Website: macys
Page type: review-order
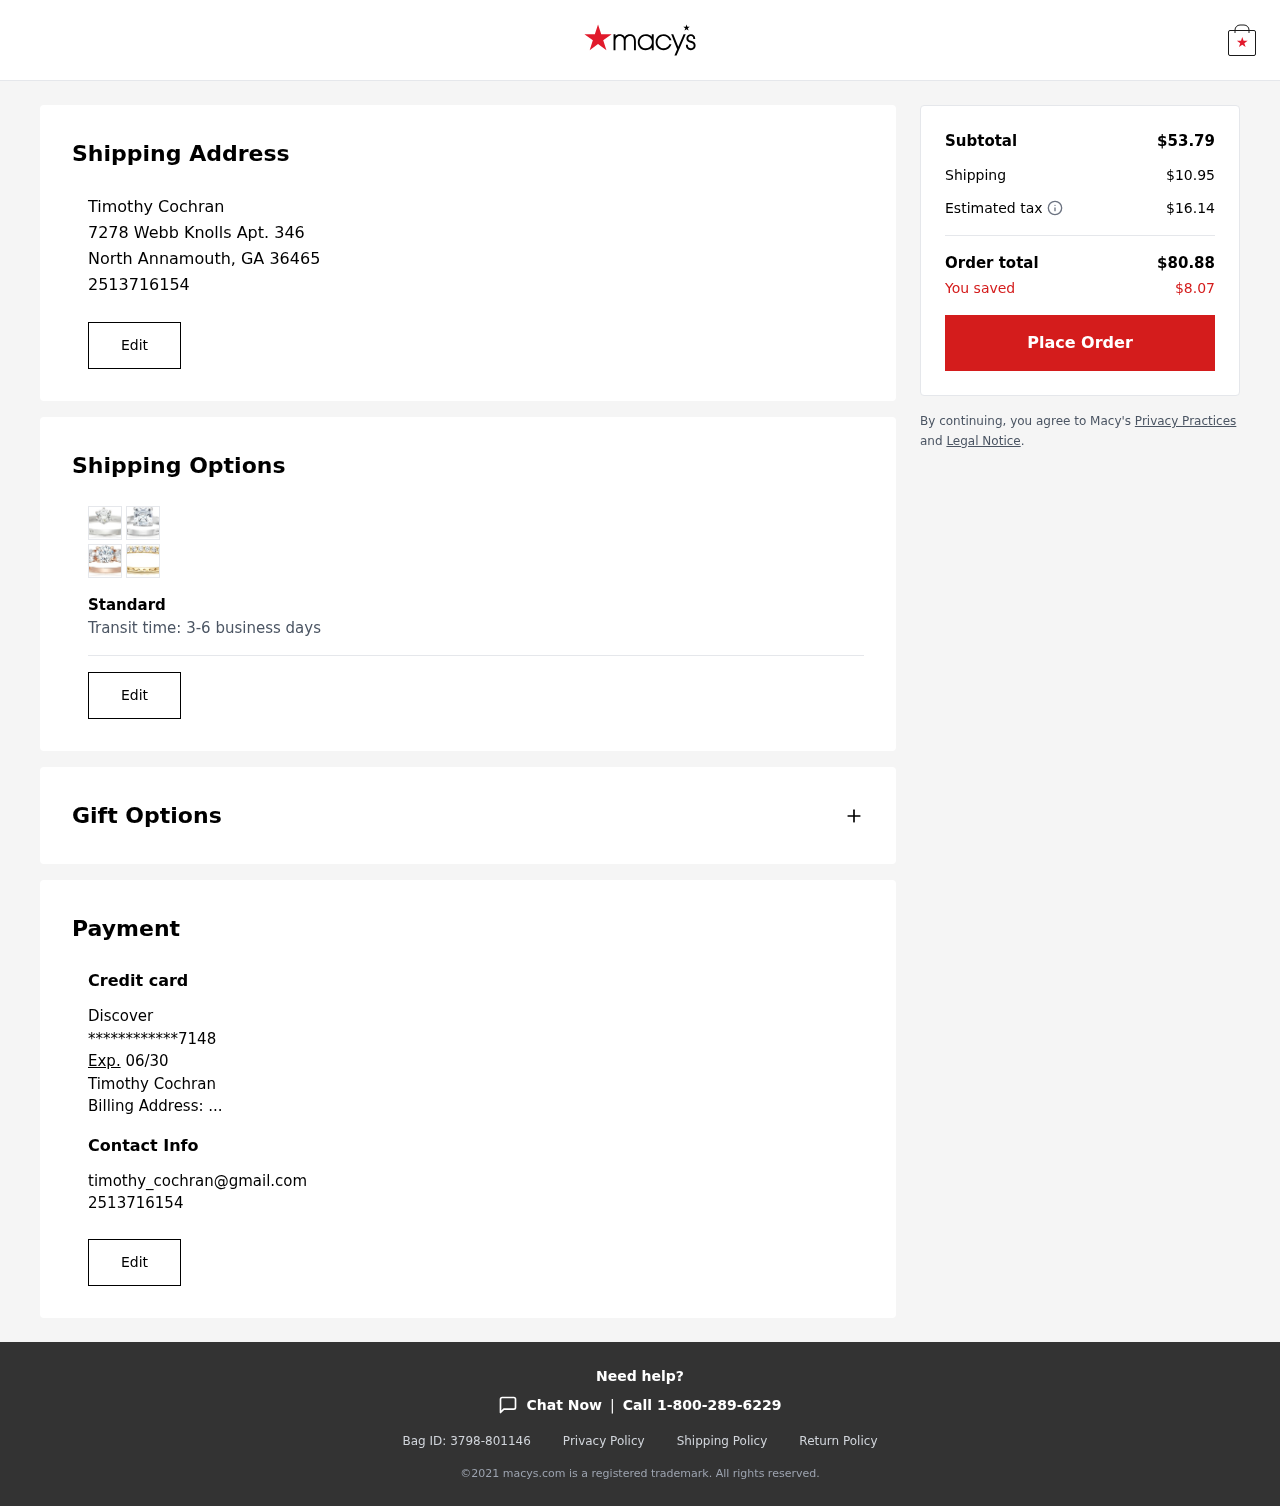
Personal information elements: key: PII_CARD_EXPIRY
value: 06/30
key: PII_CARD_LAST4
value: ************7148
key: PII_CARD_TYPE
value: Discover
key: PII_EMAIL2
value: timothy_cochran@gmail.com
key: PII_FULLNAME
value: Timothy Cochran
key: PII_FULLNAME2
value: Timothy Cochran
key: PII_PHONE
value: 2513716154
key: PII_PHONE2
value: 2513716154
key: PII_STREET
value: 7278 Webb Knolls Apt. 346
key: PII_STREET2
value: ...
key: PII_CITY_STATE_ZIP
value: North Annamouth, GA 36465
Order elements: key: ORDER_SUBTOTAL
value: $53.79
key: ORDER_SHIPPING_COST
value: $10.95
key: ORDER_TAX
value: $16.14
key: ORDER_TOTAL
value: $80.88
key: ORDER_SAVINGS
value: $8.07